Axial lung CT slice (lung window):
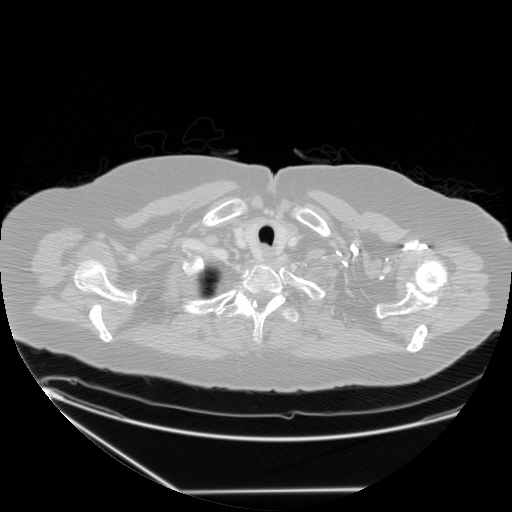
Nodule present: no